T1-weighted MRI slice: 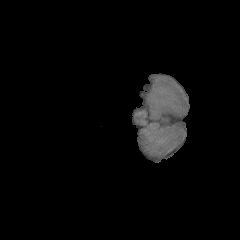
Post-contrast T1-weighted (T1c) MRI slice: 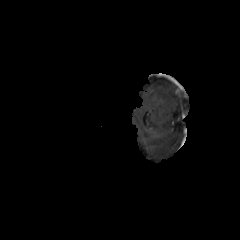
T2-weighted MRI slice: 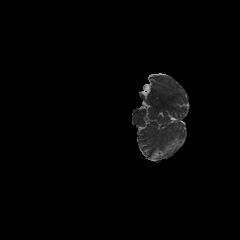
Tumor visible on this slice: no